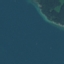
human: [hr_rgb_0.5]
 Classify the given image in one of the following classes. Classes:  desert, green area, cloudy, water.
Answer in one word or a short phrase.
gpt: water